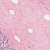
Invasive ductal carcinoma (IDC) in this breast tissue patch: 1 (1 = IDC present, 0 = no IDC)